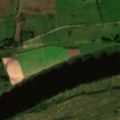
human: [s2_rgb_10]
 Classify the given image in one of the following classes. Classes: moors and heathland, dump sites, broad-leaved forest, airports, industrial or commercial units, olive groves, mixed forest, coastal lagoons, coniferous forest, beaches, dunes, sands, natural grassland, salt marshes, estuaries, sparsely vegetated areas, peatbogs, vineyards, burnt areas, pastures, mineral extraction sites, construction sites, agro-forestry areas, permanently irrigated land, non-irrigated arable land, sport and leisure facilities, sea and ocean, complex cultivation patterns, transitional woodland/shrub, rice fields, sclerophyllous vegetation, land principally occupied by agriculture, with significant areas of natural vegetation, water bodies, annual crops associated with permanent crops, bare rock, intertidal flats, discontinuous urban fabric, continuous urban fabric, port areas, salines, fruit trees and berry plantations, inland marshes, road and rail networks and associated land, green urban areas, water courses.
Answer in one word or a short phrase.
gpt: non-irrigated arable land, pastures, complex cultivation patterns, water courses